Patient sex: F
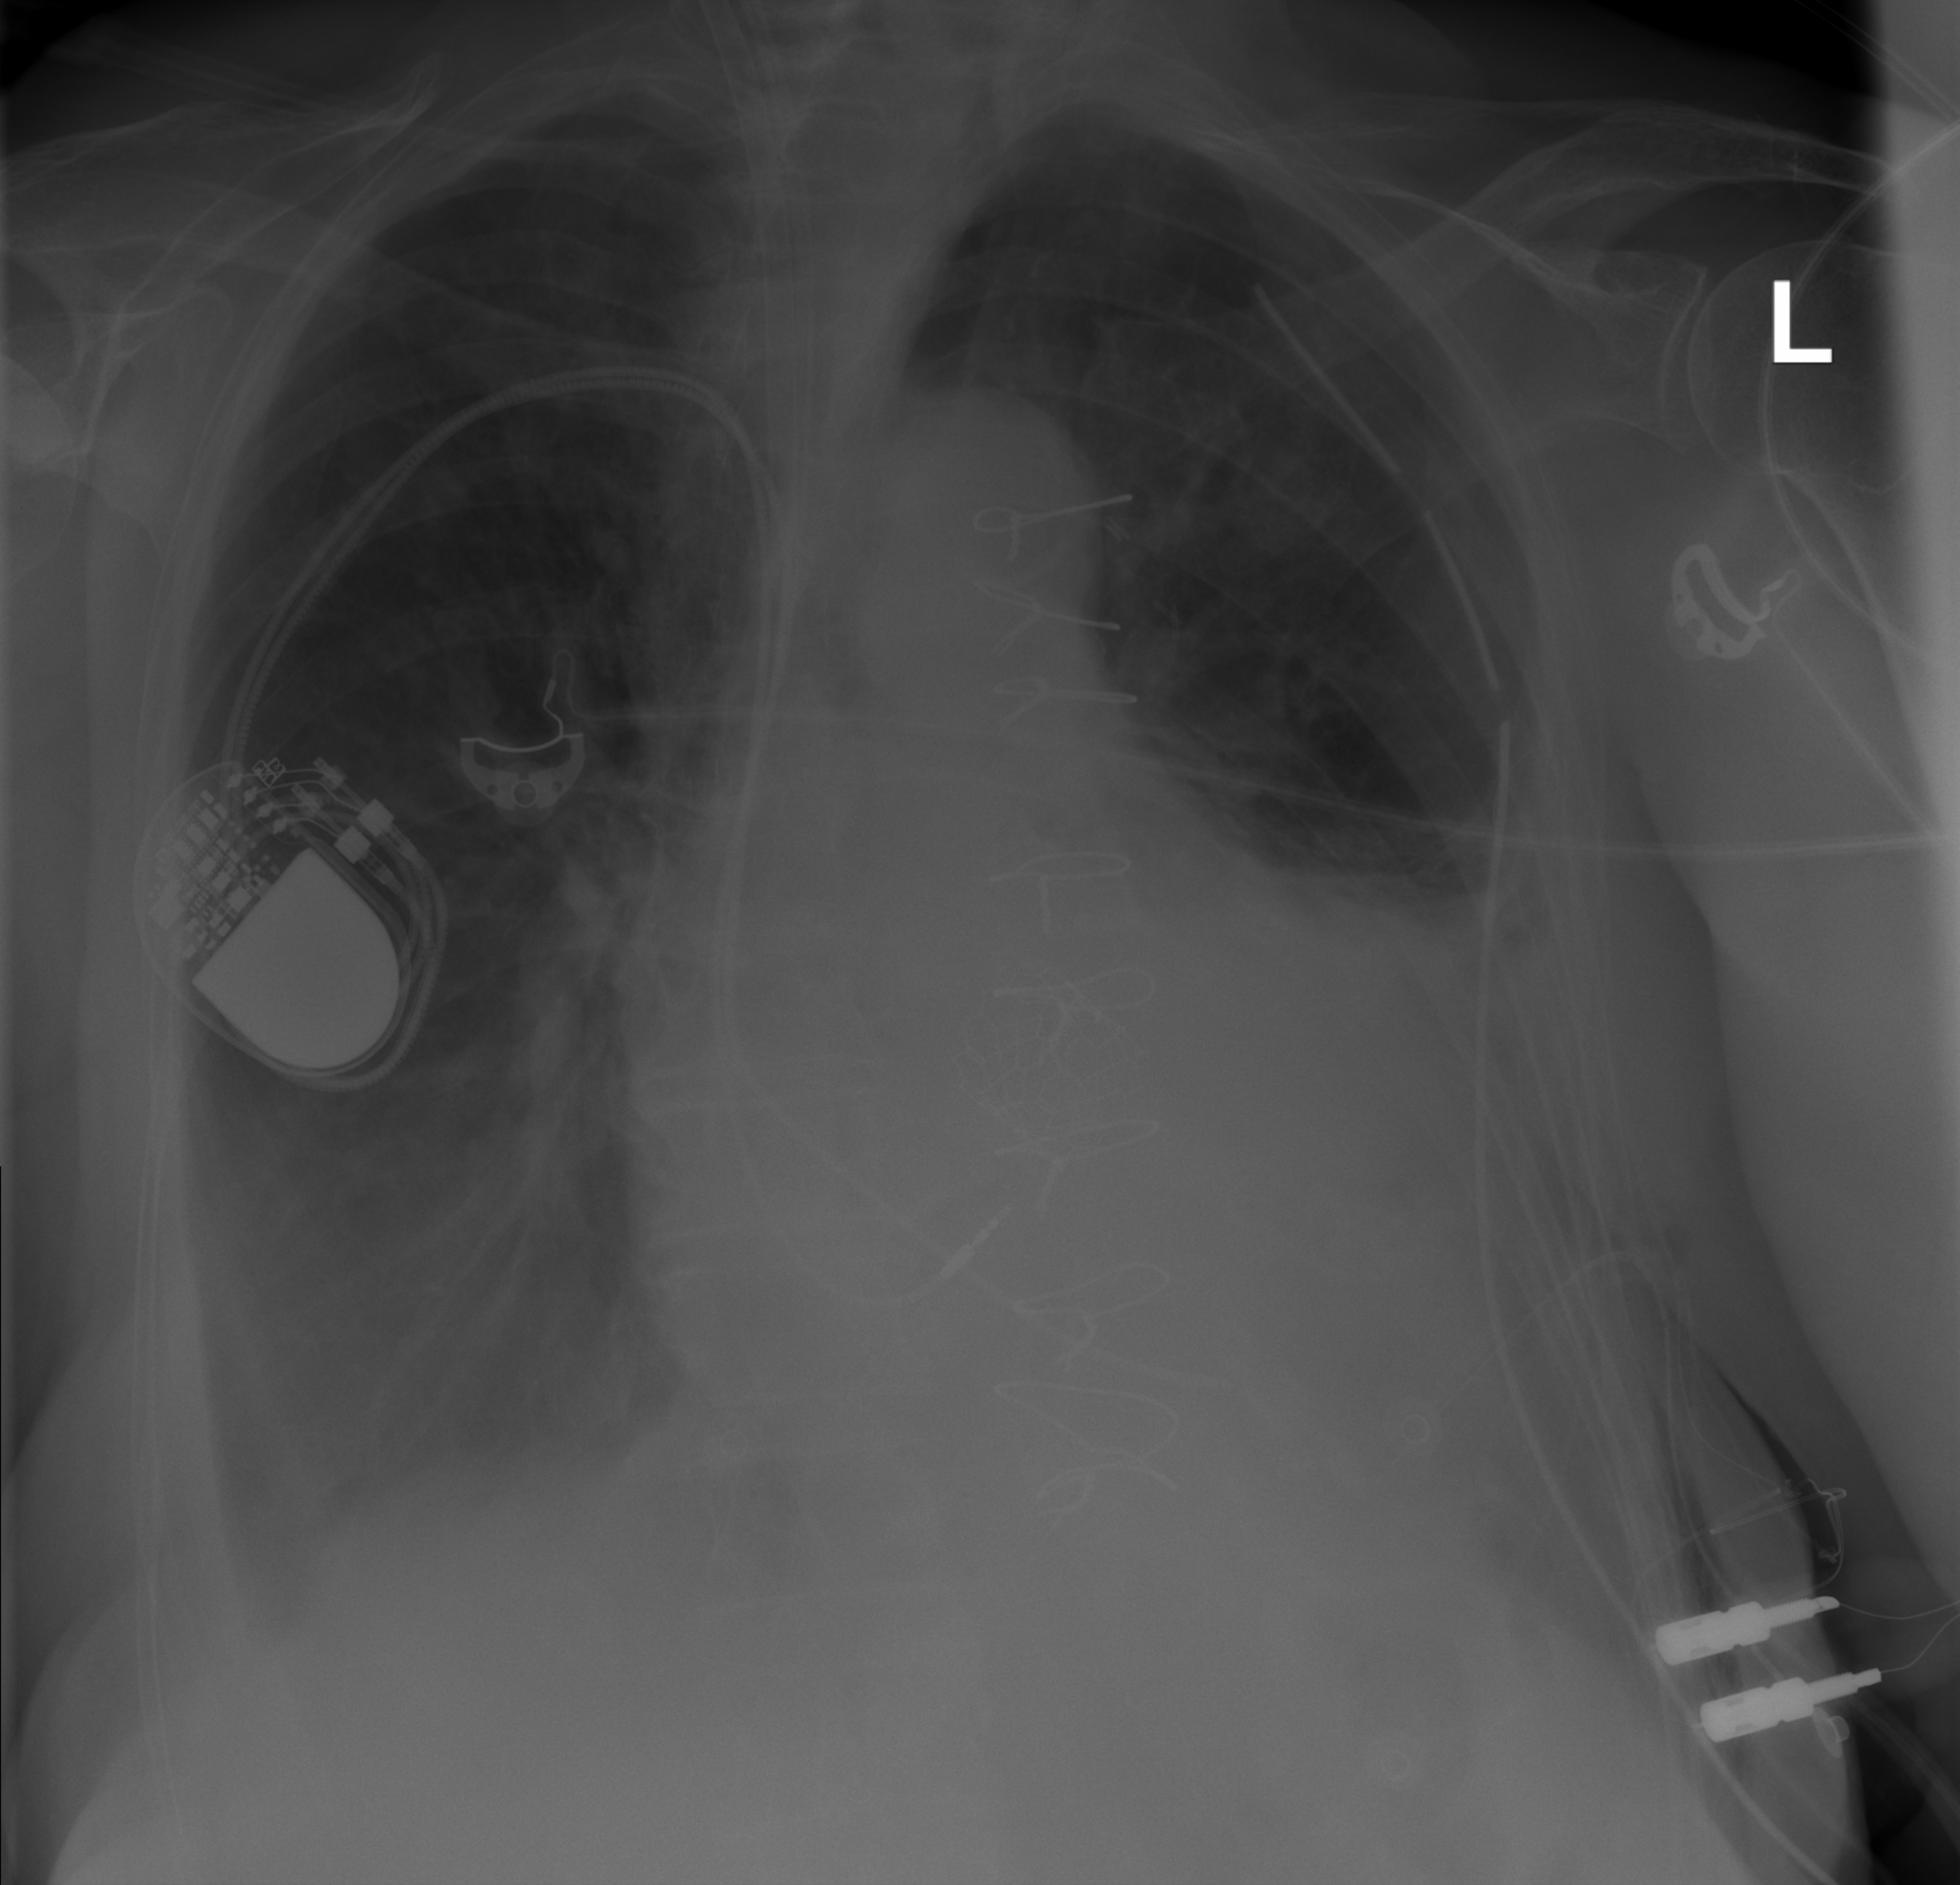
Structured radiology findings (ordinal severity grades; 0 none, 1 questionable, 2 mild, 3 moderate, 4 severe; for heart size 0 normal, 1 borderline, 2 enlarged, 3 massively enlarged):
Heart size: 0
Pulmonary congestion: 0
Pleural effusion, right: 2
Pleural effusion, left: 2
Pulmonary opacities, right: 0
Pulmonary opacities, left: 0
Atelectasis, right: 0
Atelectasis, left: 2